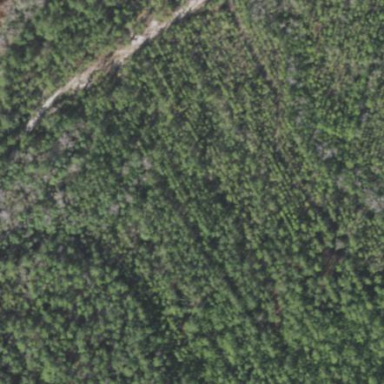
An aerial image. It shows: Forest with needle-leaved trees.